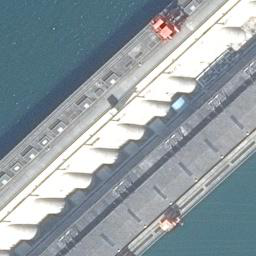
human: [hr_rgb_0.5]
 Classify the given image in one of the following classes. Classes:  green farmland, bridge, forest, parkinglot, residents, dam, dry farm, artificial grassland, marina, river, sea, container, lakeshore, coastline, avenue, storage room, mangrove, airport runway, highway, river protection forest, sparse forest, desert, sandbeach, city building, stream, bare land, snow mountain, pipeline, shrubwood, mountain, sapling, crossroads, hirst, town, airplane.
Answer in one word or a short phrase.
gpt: dam